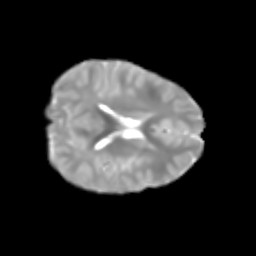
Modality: T2w
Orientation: axial
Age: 6
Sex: male
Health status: healthy